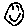
Label: smiley face